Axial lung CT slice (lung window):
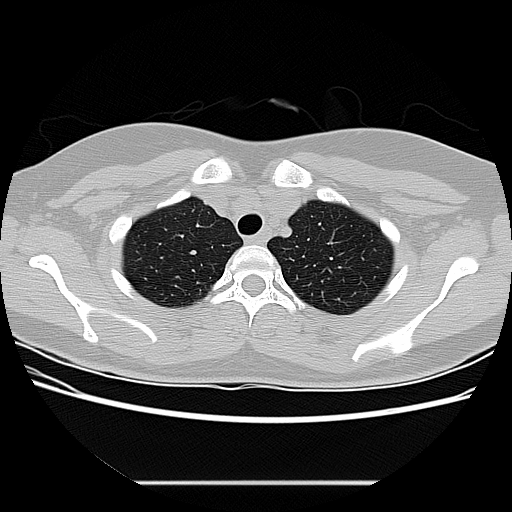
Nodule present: no